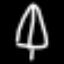
Label: leaf